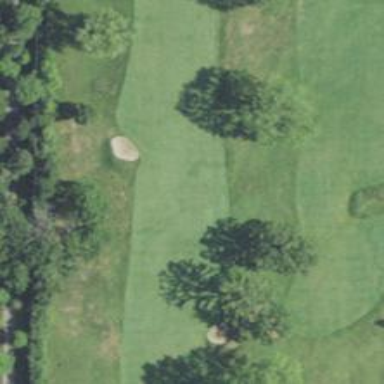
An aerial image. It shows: Golf hole.